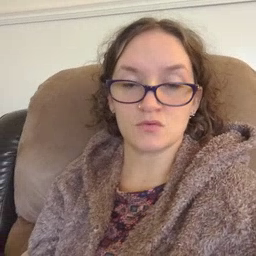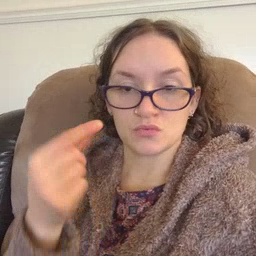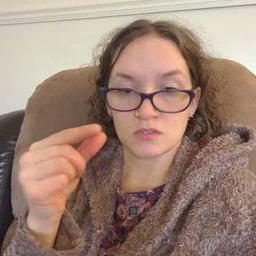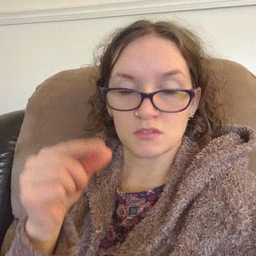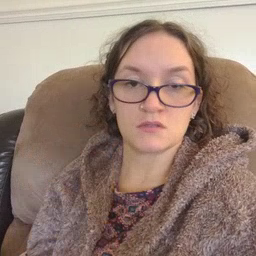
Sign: green